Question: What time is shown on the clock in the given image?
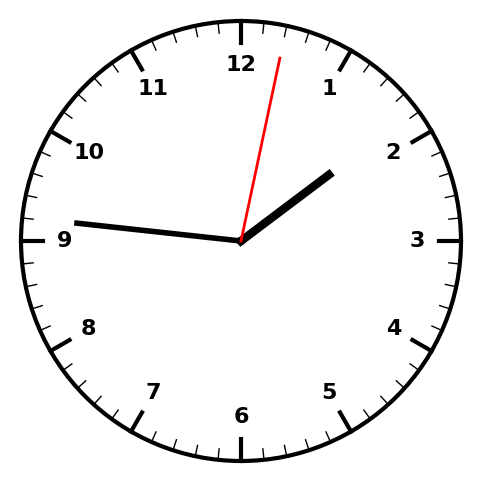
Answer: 01:46:02